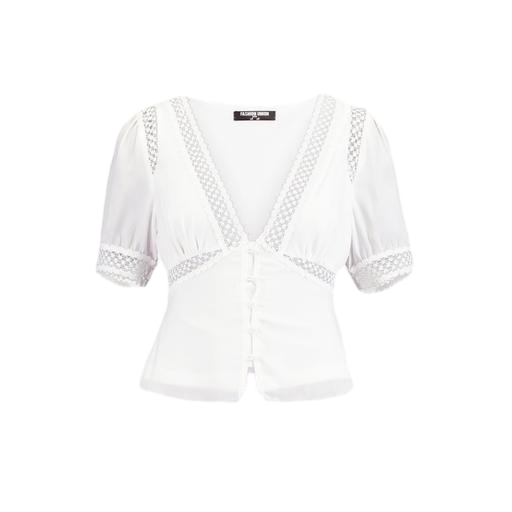
white lace-panel shirt, white button-front peplum top, white lace-paneled top, white background